Question: I'm having a problem with writing to files using lock bits. I'm working on an edge detection software which has a strange distortion effect with most images. I've tried to isolate the problem, and it seems very random. It is not associated with format, but rather the only images that seem to work are pictures made for desktop wallpapers, and I don't really know why. I only switched to writing to files using lockbits recently, so I am sure the problem is with that (there were no problems when I was reading with lockbits and writing with set pixel). Here's a screenshot of the effect:

As you can see, the edge detection works, but the image is distorted horizontally, making the image into a parallelogram.
Here's a code snippet of the method that handles all this (in C#):
'''
private void analyze()
{
//When the analyze button is pressed
percentageInt = float.Parse(textBox1.Text);
float scale = 1;
if (comboBox1.SelectedItem == "Auto")
{
scale = pic.Width / pictureBox1.Width;
}
else if (comboBox1.SelectedItem == "1/2")
{
scale = 2;
}
else if (comboBox1.SelectedItem == "1/4")
{
scale = 4;
}
else if (comboBox1.SelectedItem == "Original")
{
scale = 1;
}
else
{
scale = pic.Width / pictureBox1.Width;
}
int tempWidth = 1;
int tempHeight = 1;
if (scale >= 1)
{
tempWidth = (int)Math.Floor(pic.Width / scale);
tempHeight = (int)Math.Floor(pic.Height / scale);
}
else
{
tempWidth = pic.Width;
tempHeight = pic.Height;
}
width = pic.Width;
height = pic.Height;
edgeData = new Boolean[pic.Width, pic.Height];
img = (Bitmap)resizeImage(pic, new Size(tempWidth, tempHeight));
pic2 = new Bitmap(tempWidth, tempHeight);
Bitmap img2 = (Bitmap)pic2;
Color[] pixels = null;
BitmapData data = img.LockBits(new Rectangle(0, 0, img.Width, img.Height),
ImageLockMode.ReadWrite, PixelFormat.Format24bppRgb);
int size = Math.Abs(data.Stride) * img.Height;
Byte[] bytes = new byte[size];
int scaledPercent = (int)(Math.Round(percentageInt * 255));
Debug.WriteLine("percent " + scaledPercent);
unsafe
{
Debug.WriteLine("Woah there, unsafe stuff");
byte* prevLine = (byte*)data.Scan0;
byte* currLine = prevLine + data.Stride;
byte* nextLine = currLine + data.Stride;
for (int y = 1; y < img.Height - 1; y++)
{
byte* pp = prevLine + 3;
byte* cp = currLine + 3;
byte* np = nextLine + 3;
for (int x = 1; x < img.Width - 1; x++)
{
if (IsEdgeOptimized(pp, cp, np, scaledPercent))
{
edgeData[x, y] = true;
//Debug.WriteLine("x " + x + "y " + y);
//img2.SetPixel(x, y, Color.Black);
//bytes[(y * img.Width + x) * 3 + 2] = 255;
}
else
{
bytes[(y * img.Width + x) * 3] = 255;
bytes[(y * img.Width + x) * 3 + 1] = 255;
bytes[(y * img.Width + x) * 3 + 2] = 255;
//img2.SetPixel(x, y, Color.White);
}
pp += 3; cp += 3; np += 3;
}
prevLine = currLine;
currLine = nextLine;
nextLine += data.Stride;
}
}
System.Runtime.InteropServices.Marshal.Copy(bytes, 0, data.Scan0, size);
img.UnlockBits(data);
pictureBox2.Image = img;
} // end analyze
'''
So what is causing the problem, and how can I fix it? If you need more details, feel free to comment.
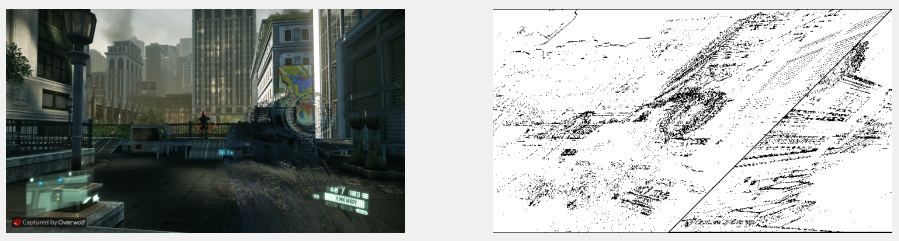
Answer: You're initializing your bytes buffer with stride x height bytes:
'''
int size = Math.Abs(data.Stride) * img.Height;
Byte[] bytes = new byte[size];
'''
But then using the width (instead of stride) when you write to it:
'''
bytes[(y * img.Width + x) * 3] = 255;
'''